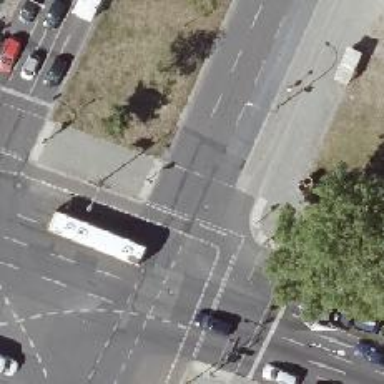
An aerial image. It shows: Crossing with traffic signals.